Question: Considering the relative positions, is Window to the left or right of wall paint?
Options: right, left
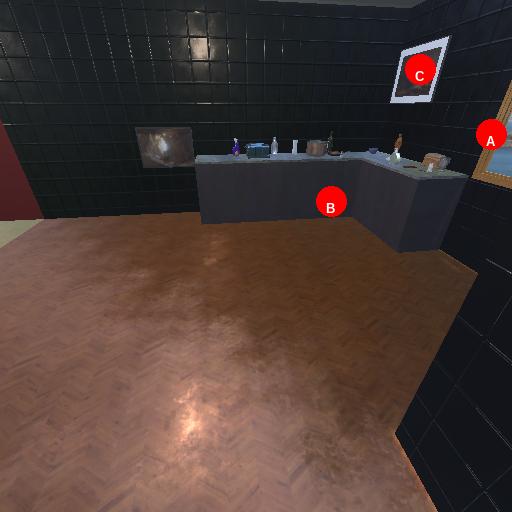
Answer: right